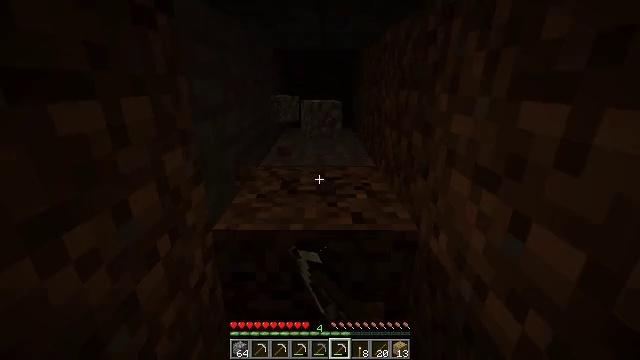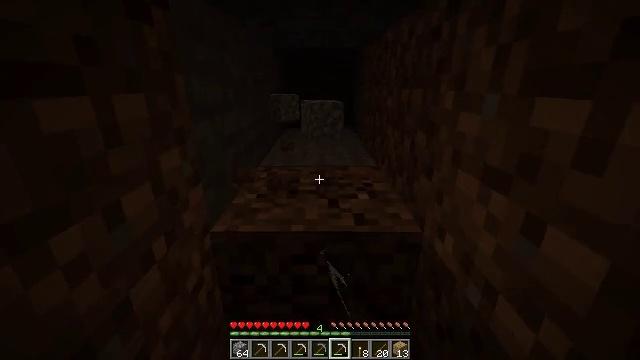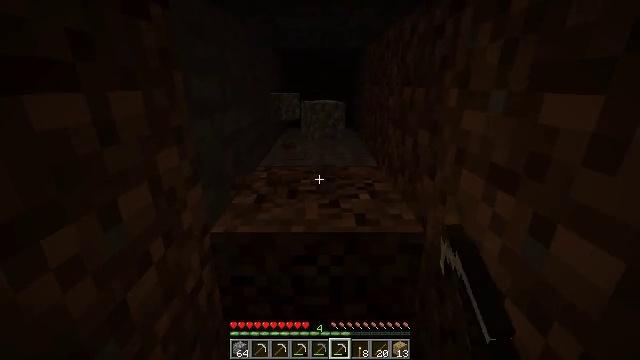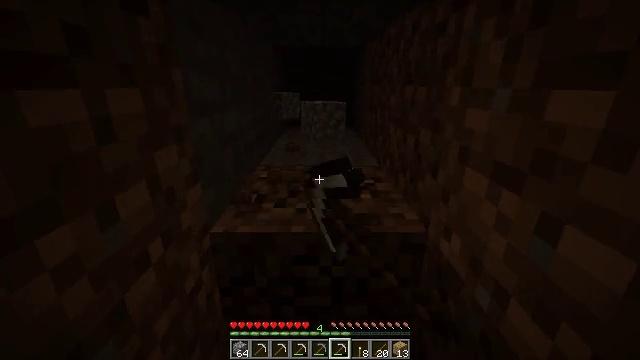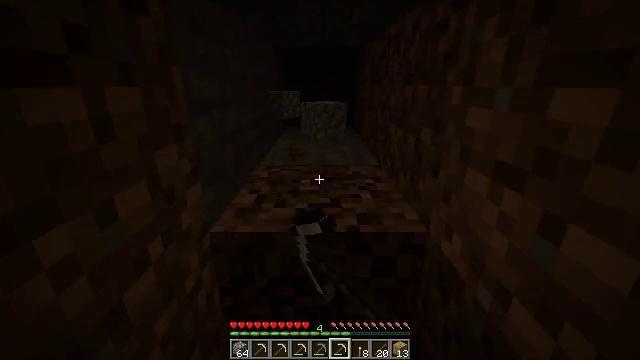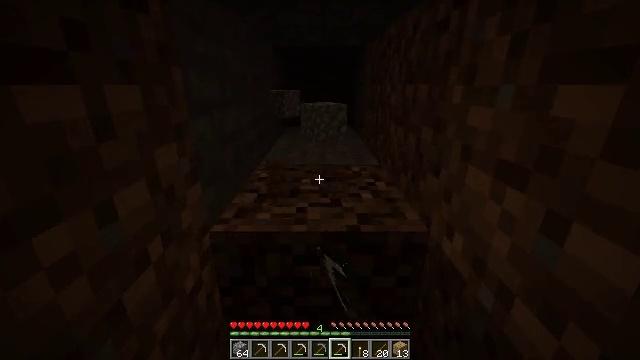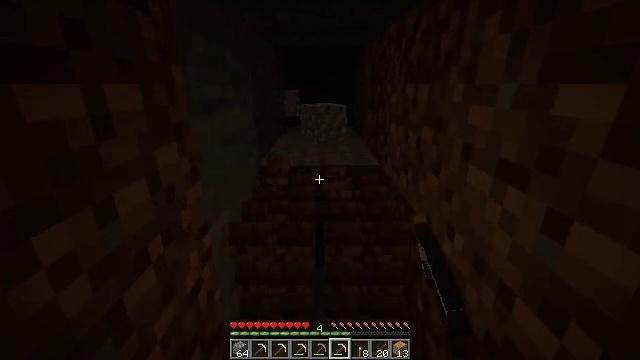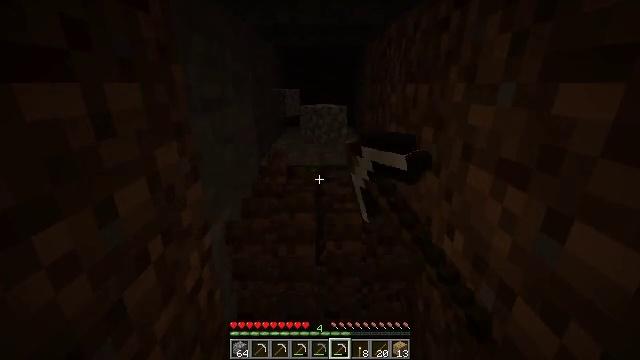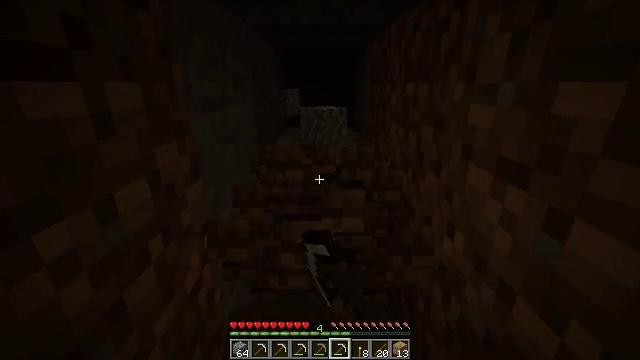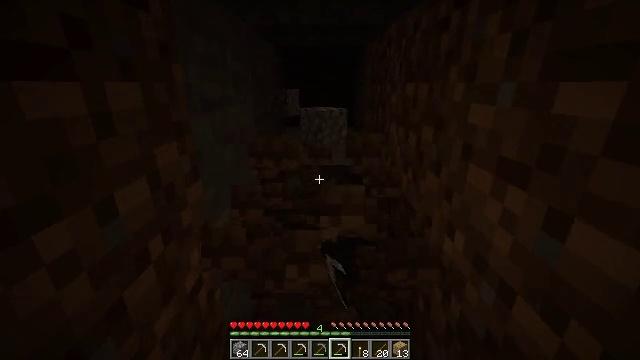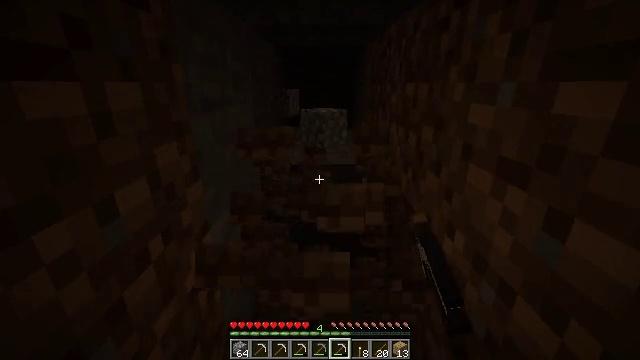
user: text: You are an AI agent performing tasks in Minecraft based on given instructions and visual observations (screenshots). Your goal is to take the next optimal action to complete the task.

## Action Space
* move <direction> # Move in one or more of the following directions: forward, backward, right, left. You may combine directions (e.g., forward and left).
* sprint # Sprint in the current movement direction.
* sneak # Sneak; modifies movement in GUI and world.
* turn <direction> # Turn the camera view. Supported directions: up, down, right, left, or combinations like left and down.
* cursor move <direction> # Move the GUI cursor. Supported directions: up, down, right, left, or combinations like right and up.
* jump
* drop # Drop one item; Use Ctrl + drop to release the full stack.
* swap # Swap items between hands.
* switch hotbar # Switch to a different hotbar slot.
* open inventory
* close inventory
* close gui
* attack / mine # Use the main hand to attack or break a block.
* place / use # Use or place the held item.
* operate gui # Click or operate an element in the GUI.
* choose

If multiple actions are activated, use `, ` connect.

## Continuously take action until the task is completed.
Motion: motion action
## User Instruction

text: Break the dirt block.
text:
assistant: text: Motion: attack / mine
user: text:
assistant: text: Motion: attack / mine
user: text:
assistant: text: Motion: attack / mine
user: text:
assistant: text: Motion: attack / mine
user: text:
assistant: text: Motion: attack / mine
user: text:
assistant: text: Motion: attack / mine
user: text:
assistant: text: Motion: attack / mine
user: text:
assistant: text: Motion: attack / mine
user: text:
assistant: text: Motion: attack / mine
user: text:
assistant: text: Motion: attack / mine
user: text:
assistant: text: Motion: attack / mine